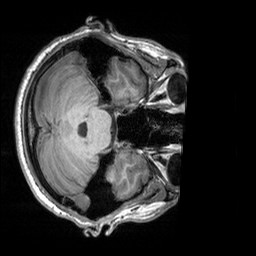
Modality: T1w
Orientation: axial
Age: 26
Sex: male
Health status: healthy
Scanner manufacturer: siemens
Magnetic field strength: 3 T
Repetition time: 2.3 s
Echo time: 0.00303 s